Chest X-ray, PA view. Patient: 52 years old, sex M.
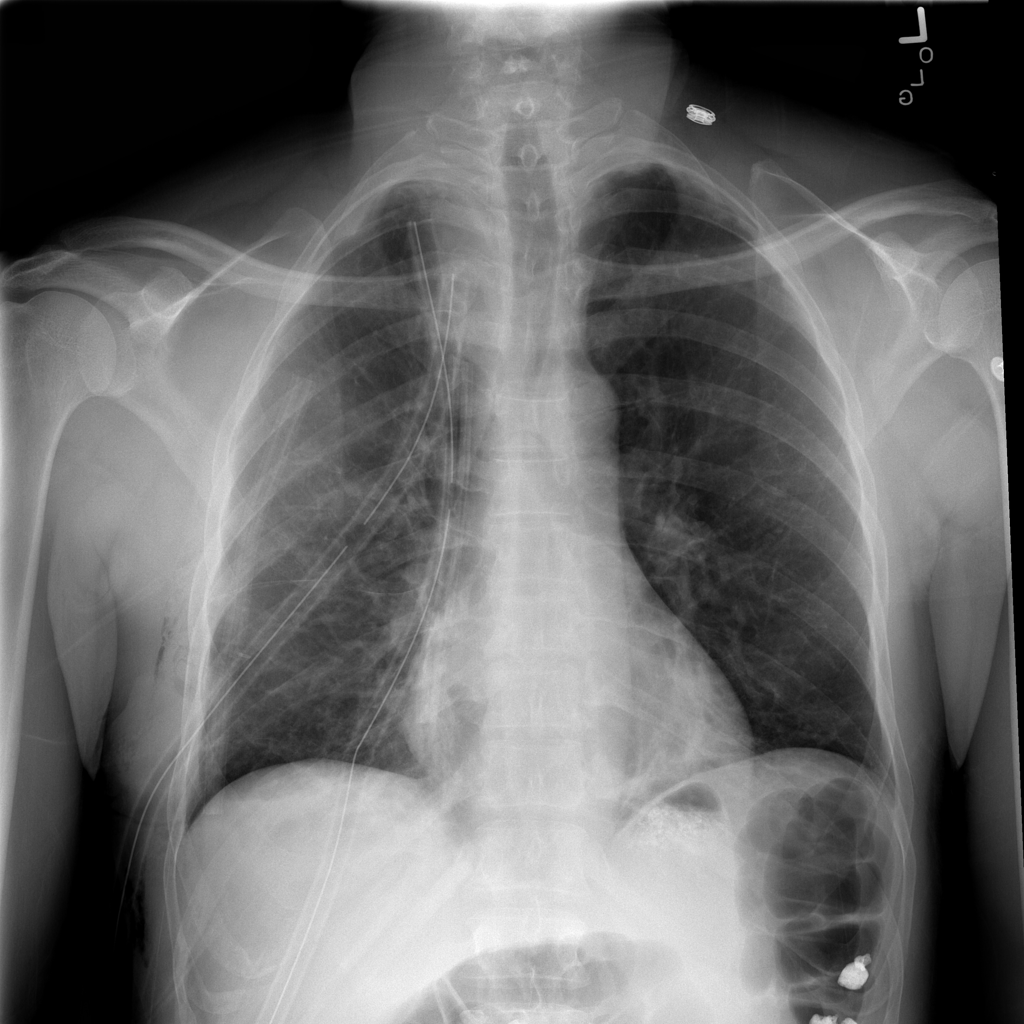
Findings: Atelectasis, Emphysema, Infiltration